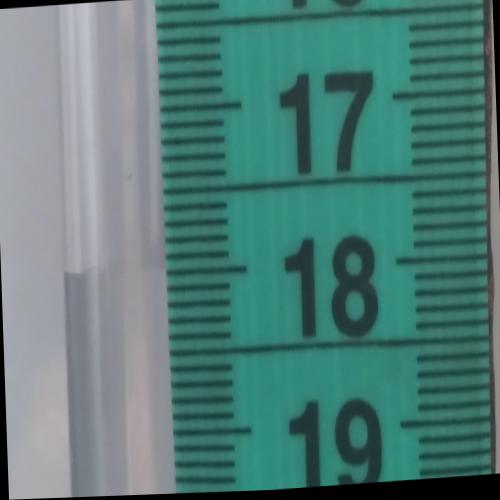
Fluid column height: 18.0 cm